Field crop: tomato
Growth stage: 1
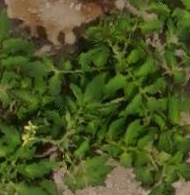
Species: tomato